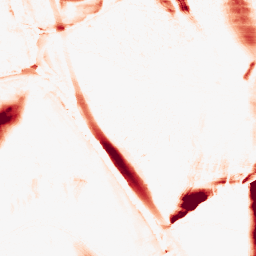
Category: morphological
Decomposition family: morphological_ellipse
Decomposition parameters: operation: opening
width: 10
height: 50
Upsampling method: sinc_blackman
Upsampling parameters: scale: 2
kernel_size: 8
Upsampling scale: 2